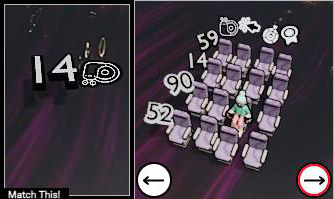
Task: seats
Answer: no